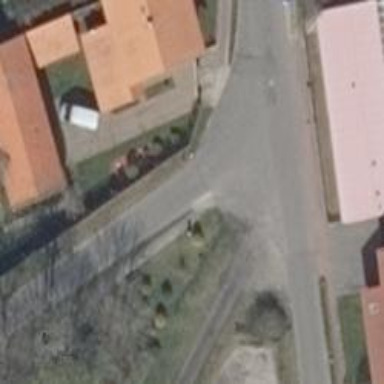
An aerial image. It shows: Paved residential road.